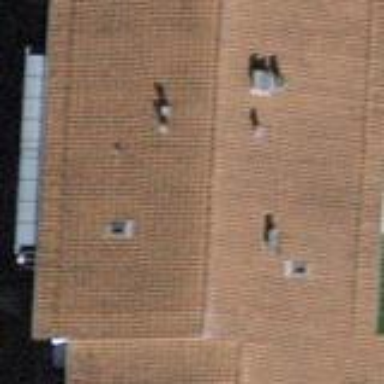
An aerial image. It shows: Building with tile roof.